Field crop: maize
Growth stage: 2
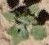
Species: chenopodium